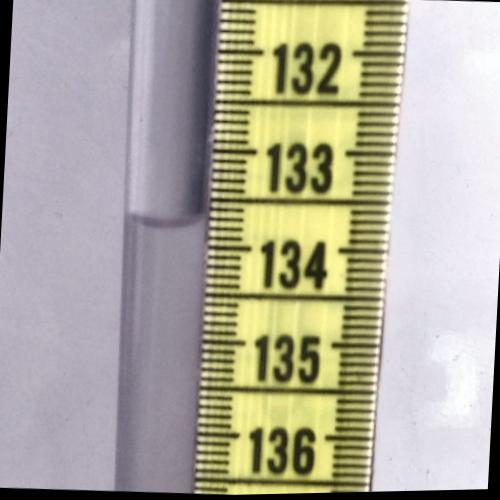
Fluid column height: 133.7 cm